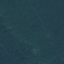
Land use / land cover class: Forest